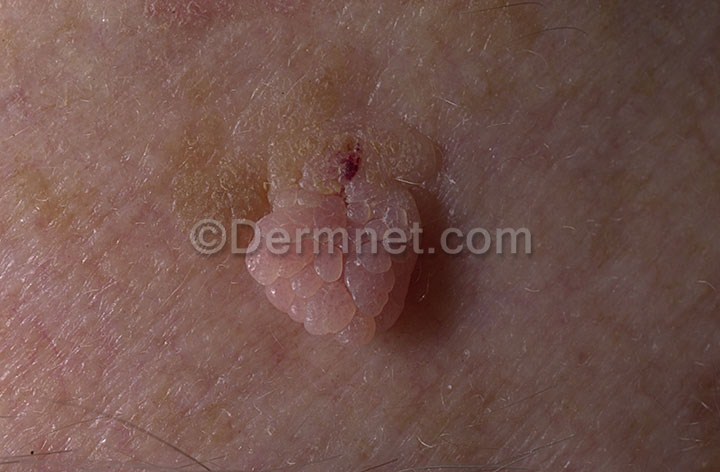
Disease: Warts Molluscum and other Viral Infections